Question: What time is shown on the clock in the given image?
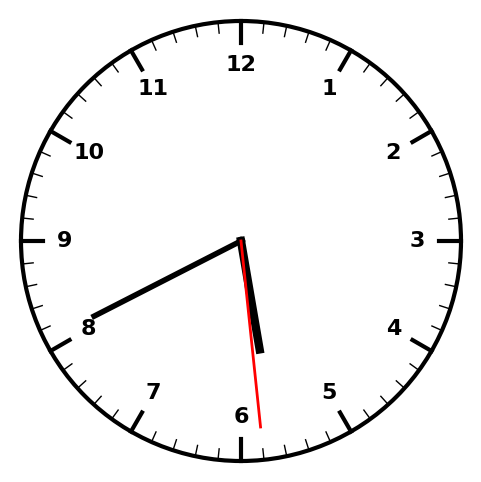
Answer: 05:40:29